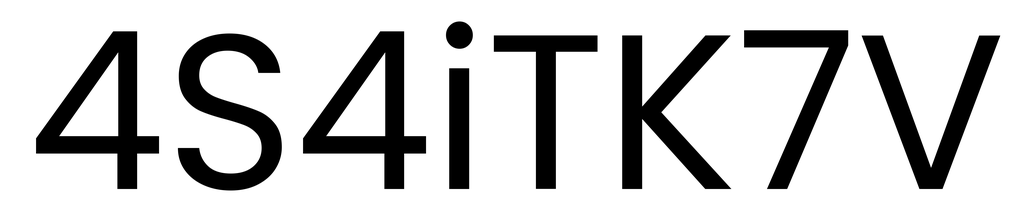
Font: Poppins-Regular